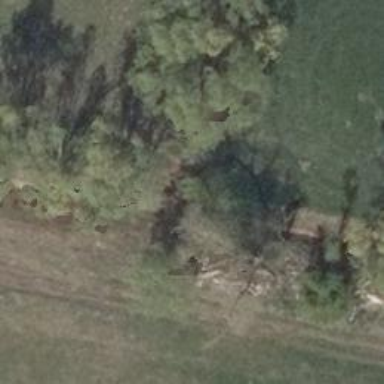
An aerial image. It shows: Row of trees in natural setting.